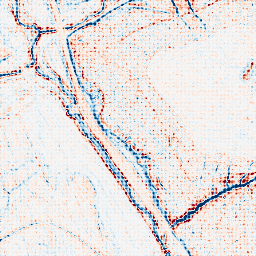
Category: edge_preserving
Decomposition family: anisotropic_diffusion
Decomposition parameters: iterations: 5
kappa: 50
gamma: 0.2
Upsampling method: sinc_blackman
Upsampling parameters: scale: 8
kernel_size: 8
Upsampling scale: 8